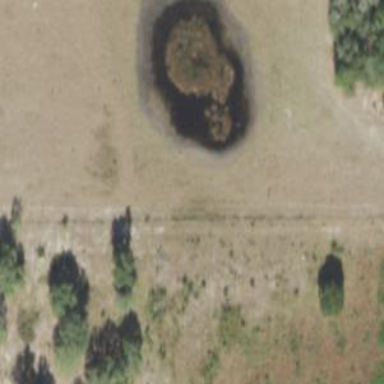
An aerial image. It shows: Marshy wetland area.